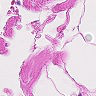
Metastatic tissue present: no